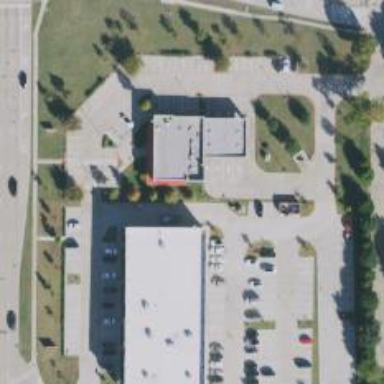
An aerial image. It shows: Healthcare clinic.